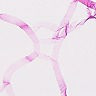
Metastatic tissue present: no